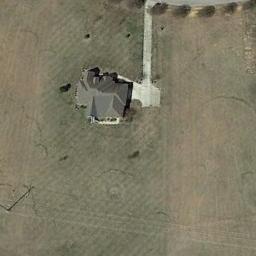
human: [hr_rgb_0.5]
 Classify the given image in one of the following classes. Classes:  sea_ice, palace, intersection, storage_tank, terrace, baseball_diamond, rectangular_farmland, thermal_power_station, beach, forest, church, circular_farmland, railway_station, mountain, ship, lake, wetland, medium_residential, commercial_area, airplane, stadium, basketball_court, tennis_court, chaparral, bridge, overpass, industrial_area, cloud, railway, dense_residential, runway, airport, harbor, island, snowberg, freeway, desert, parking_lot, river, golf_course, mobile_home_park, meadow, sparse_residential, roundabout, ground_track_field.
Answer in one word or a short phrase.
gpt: sparse_residential